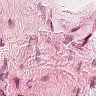
Metastatic tissue present: no